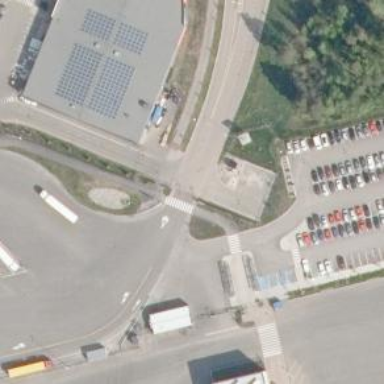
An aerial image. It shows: Turning circle on the road.